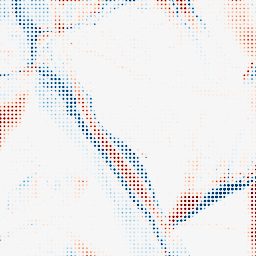
Category: morphological
Decomposition family: morphological_ellipse
Decomposition parameters: operation: average
width: 20
height: 50
Upsampling method: sinc_blackman
Upsampling parameters: scale: 8
kernel_size: 4
Upsampling scale: 8